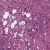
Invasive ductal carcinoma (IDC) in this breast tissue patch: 0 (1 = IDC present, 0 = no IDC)